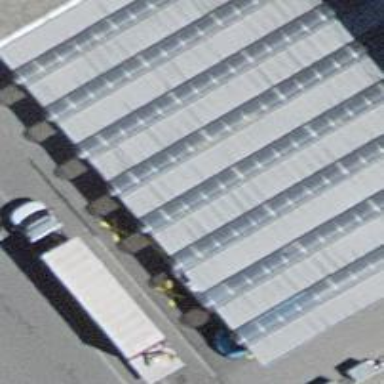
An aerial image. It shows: Supermarket.